Field crop: maize
Growth stage: 2
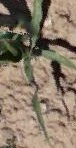
Species: maize